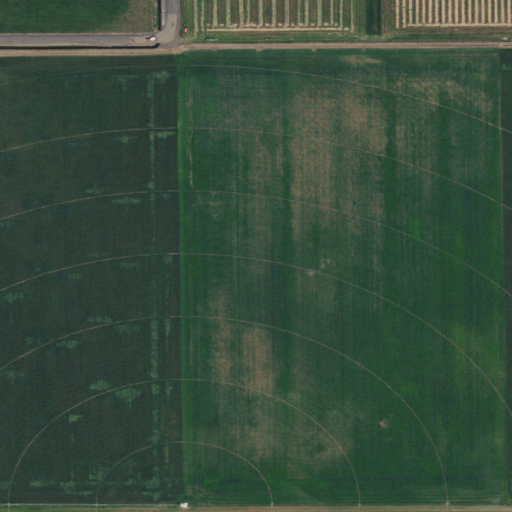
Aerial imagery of valley in Idaho named Middle Valley containing pasture, open development, cultivated crops, low intensity development, and grassland